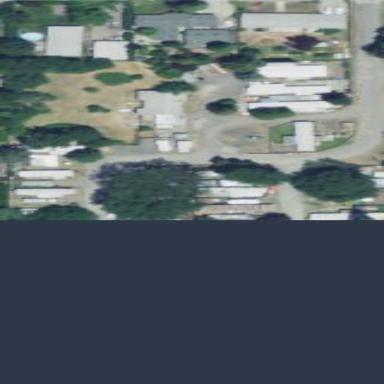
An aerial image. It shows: Residential area designated as trailer park.